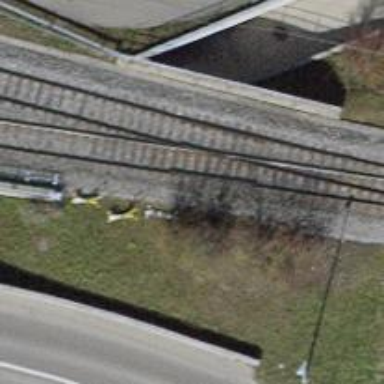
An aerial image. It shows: Railway bridge with electrified tracks and single rail.